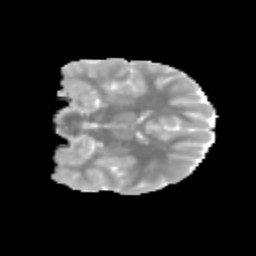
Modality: MD
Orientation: coronal
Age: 10
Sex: female
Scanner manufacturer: siemens
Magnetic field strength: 3 T
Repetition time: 3.8 s
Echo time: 0.07 s